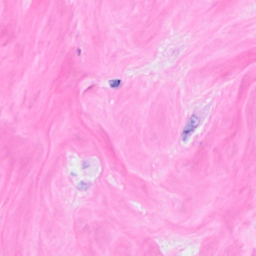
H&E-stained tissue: Breast